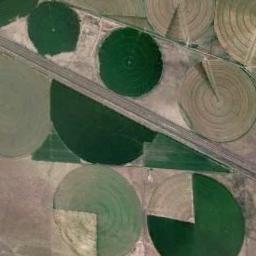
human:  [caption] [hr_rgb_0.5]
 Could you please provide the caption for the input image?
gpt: Some green circle farmland are in the bare land .

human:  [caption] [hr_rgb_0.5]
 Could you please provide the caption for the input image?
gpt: Several dark green circular or fan-shaped farmlands with different radii and radians are on the wasteland and some roads go through the wasteland .

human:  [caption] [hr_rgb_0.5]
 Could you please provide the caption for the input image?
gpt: A few green and tan mixed circular farmland with full, Semi, And large semicircles .

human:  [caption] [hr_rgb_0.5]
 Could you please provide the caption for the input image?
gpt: The round field is in the square .

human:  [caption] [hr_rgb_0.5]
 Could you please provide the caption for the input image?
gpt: There are some circular farmlands of different sizes .